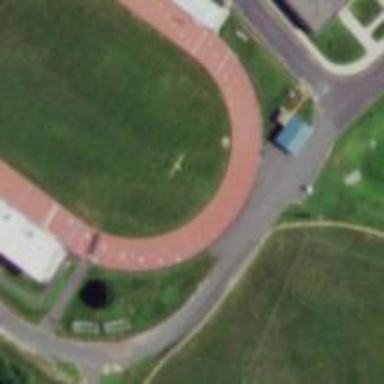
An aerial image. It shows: Track located within leisure land area.